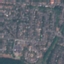
Land use / land cover class: Residential